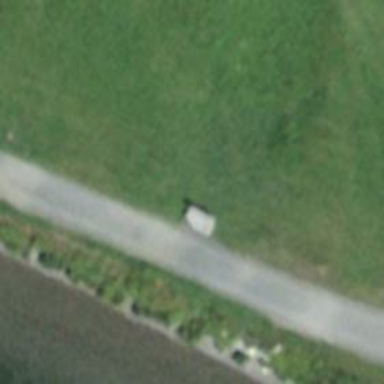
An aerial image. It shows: Bench.